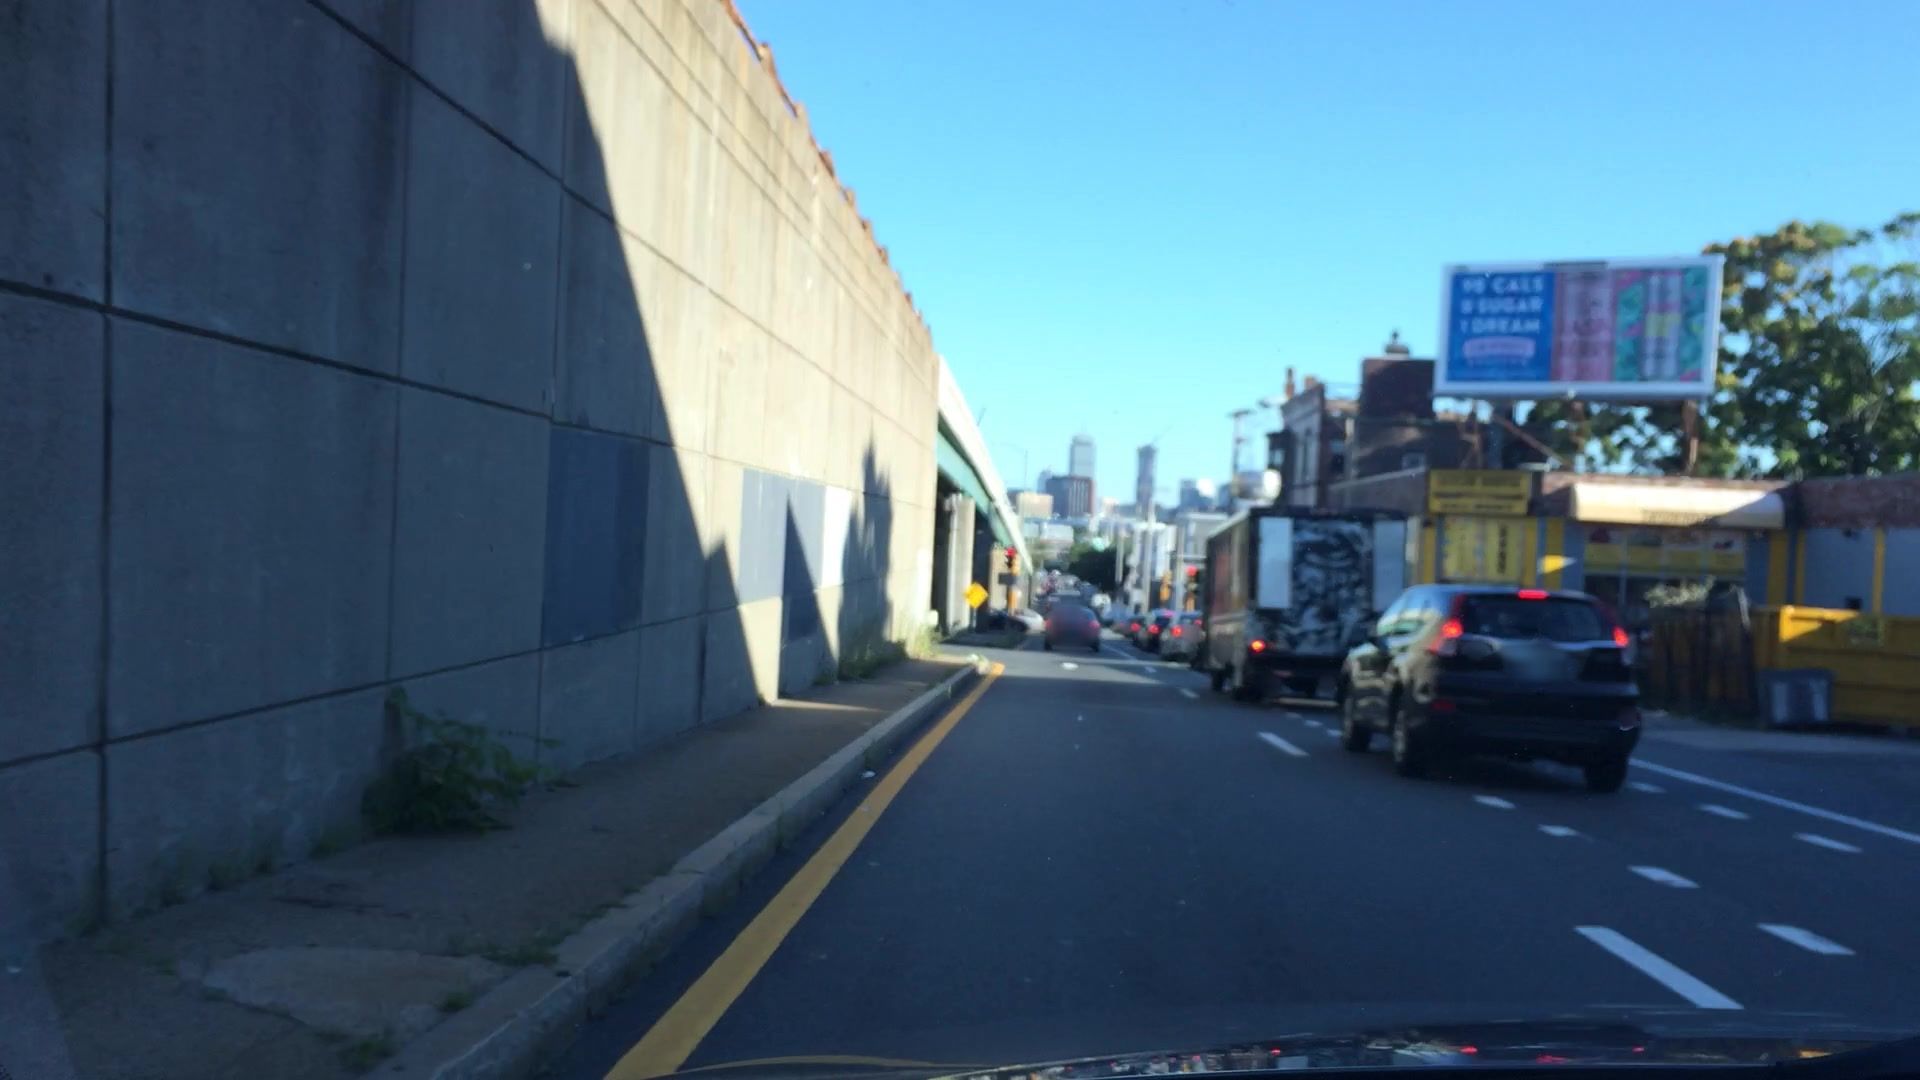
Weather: clear
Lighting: day
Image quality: good
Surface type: driving surface
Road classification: secondary
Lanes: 2, 1
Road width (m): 12.2
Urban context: urban centre
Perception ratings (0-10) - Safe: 2.48, Lively: 6.81, Beautiful: 4.67, Boring: 1.96, Depressing: 2.46, Wealthy: 3.01